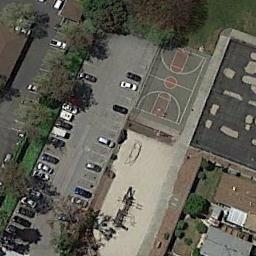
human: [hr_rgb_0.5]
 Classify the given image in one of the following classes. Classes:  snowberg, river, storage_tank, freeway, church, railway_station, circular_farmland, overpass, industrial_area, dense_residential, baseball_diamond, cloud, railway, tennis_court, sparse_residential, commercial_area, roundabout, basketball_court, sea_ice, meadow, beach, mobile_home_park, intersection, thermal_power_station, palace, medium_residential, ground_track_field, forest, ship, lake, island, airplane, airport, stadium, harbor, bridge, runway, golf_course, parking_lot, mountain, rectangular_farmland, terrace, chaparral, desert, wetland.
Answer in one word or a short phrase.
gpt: basketball_court